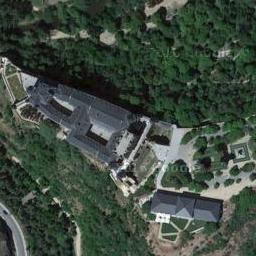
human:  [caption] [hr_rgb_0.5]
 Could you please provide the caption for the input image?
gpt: The dark gray palace is surrounded by a forest .

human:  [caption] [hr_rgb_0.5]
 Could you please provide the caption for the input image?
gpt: There is a wide road next to the palace .

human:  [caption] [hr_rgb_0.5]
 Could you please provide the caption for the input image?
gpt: The palace is surrounded by trees .

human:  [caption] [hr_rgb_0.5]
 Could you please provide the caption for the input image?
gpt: The palace is surrounded by trees .

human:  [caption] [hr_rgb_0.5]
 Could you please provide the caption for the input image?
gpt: There are many green trees beside the black palace .